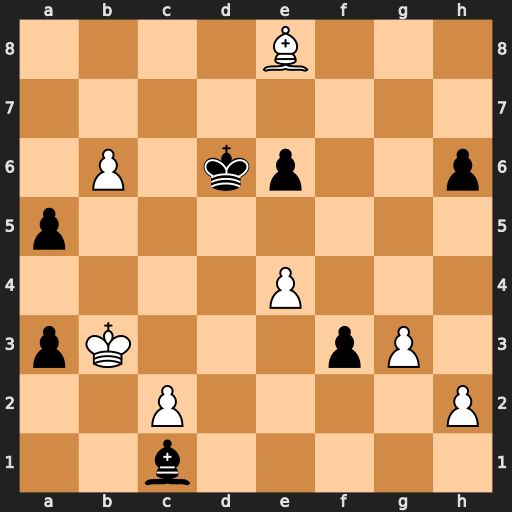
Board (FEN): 4B3/8/1P1kp2p/p7/4P3/pK3pP1/2P4P/2b5
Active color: w
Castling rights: -
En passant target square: -
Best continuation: e5+ Ke7 b7